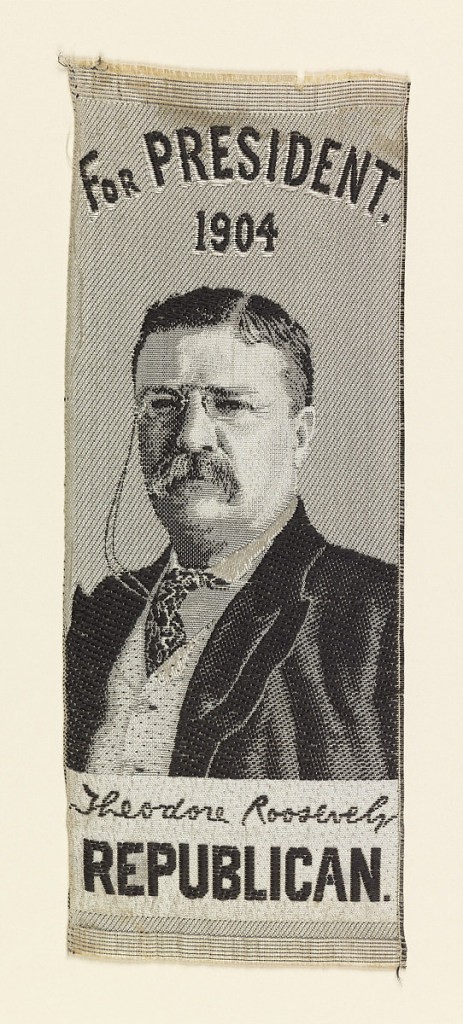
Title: Campaign ribbon
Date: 1904
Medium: silk Technique: jacquard woven
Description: Black and white woven souvenir with a portrait of Theodore Roosevelt from the 1904 presidential election. Inscription across the top reads "For President. 1904." Along the bottom is the woven signature "Theodore Roosevelt" and the word "Republican."